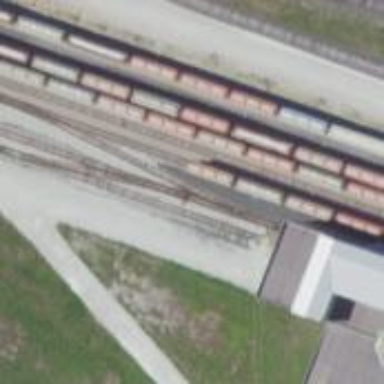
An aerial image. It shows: Railway yard used for servicing trains.